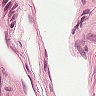
Metastatic tissue present: no